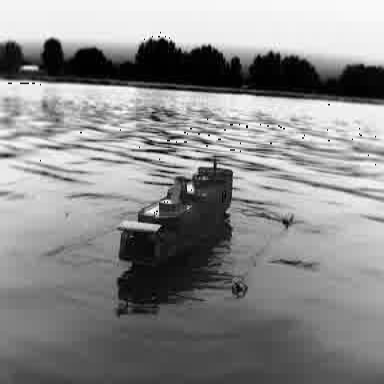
There is a container_ship in the infrared image.